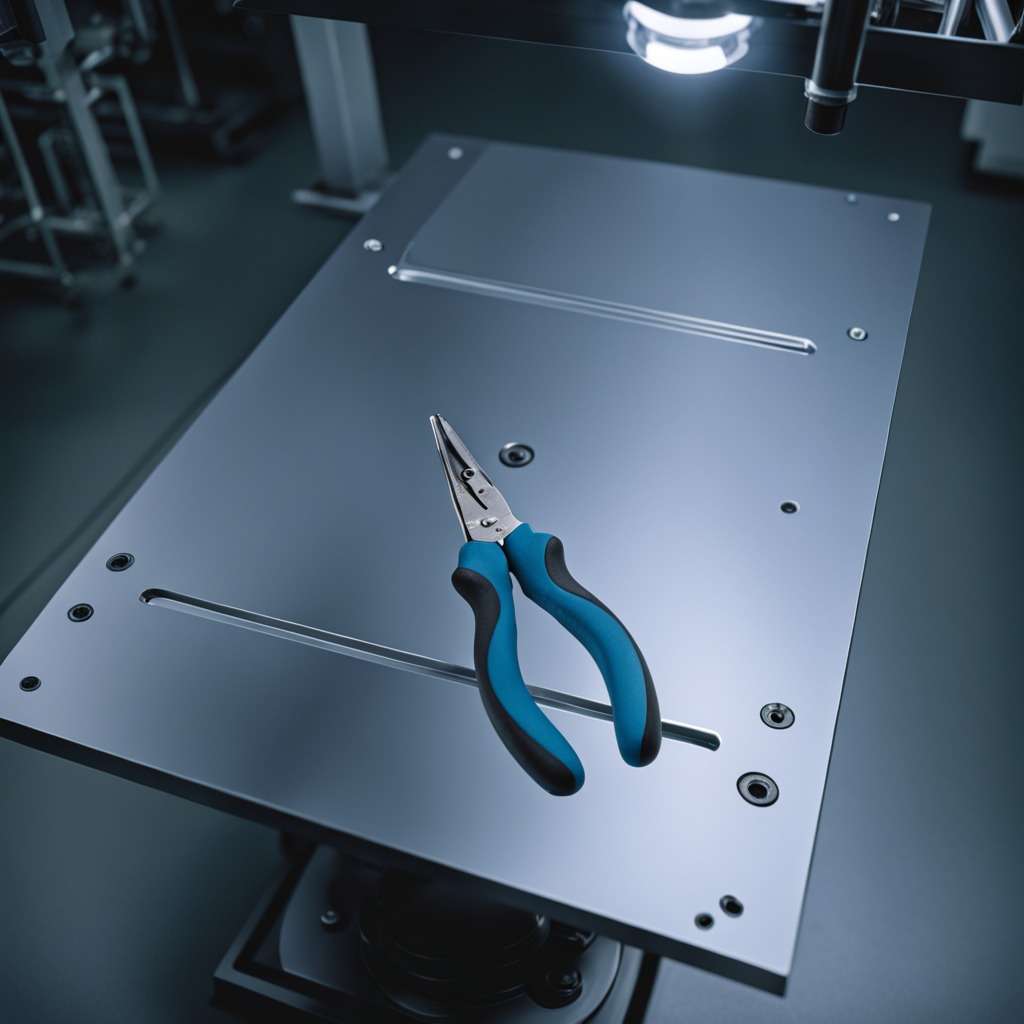
A plier is lying on the metal table.